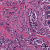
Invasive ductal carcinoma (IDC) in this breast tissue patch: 0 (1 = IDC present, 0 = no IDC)